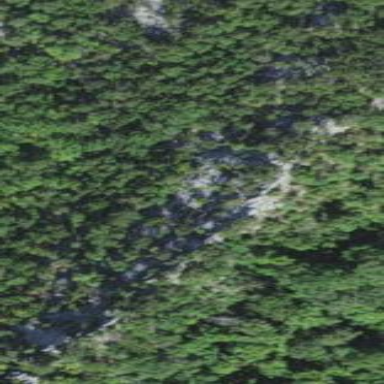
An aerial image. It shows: Landscape of bare rock.